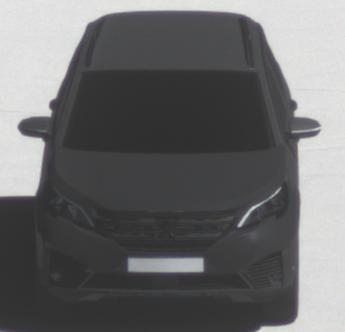
Make: Peugeot
Model: 5008 1.2 PureTech 130 Active
Detailed model: 5008 (II) (03/17 - 09/20)
Model produced from: 2017/03
Model produced until: 2018/07
Doors: 5
Color: black
Road condition: dry road
Daytime: midday
Contrast: high contrast